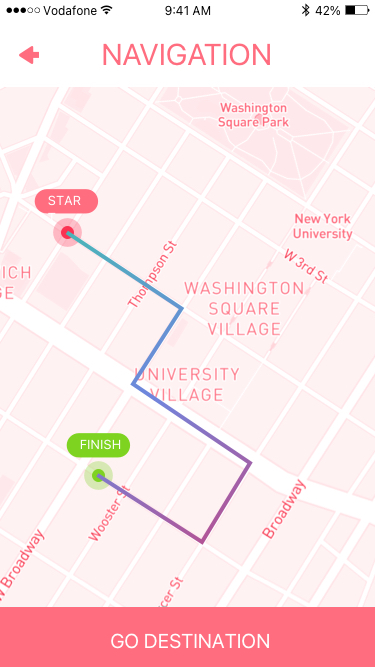
Text in this UI design:
FINISH
START
GO DESTINATION
NAVIGATION